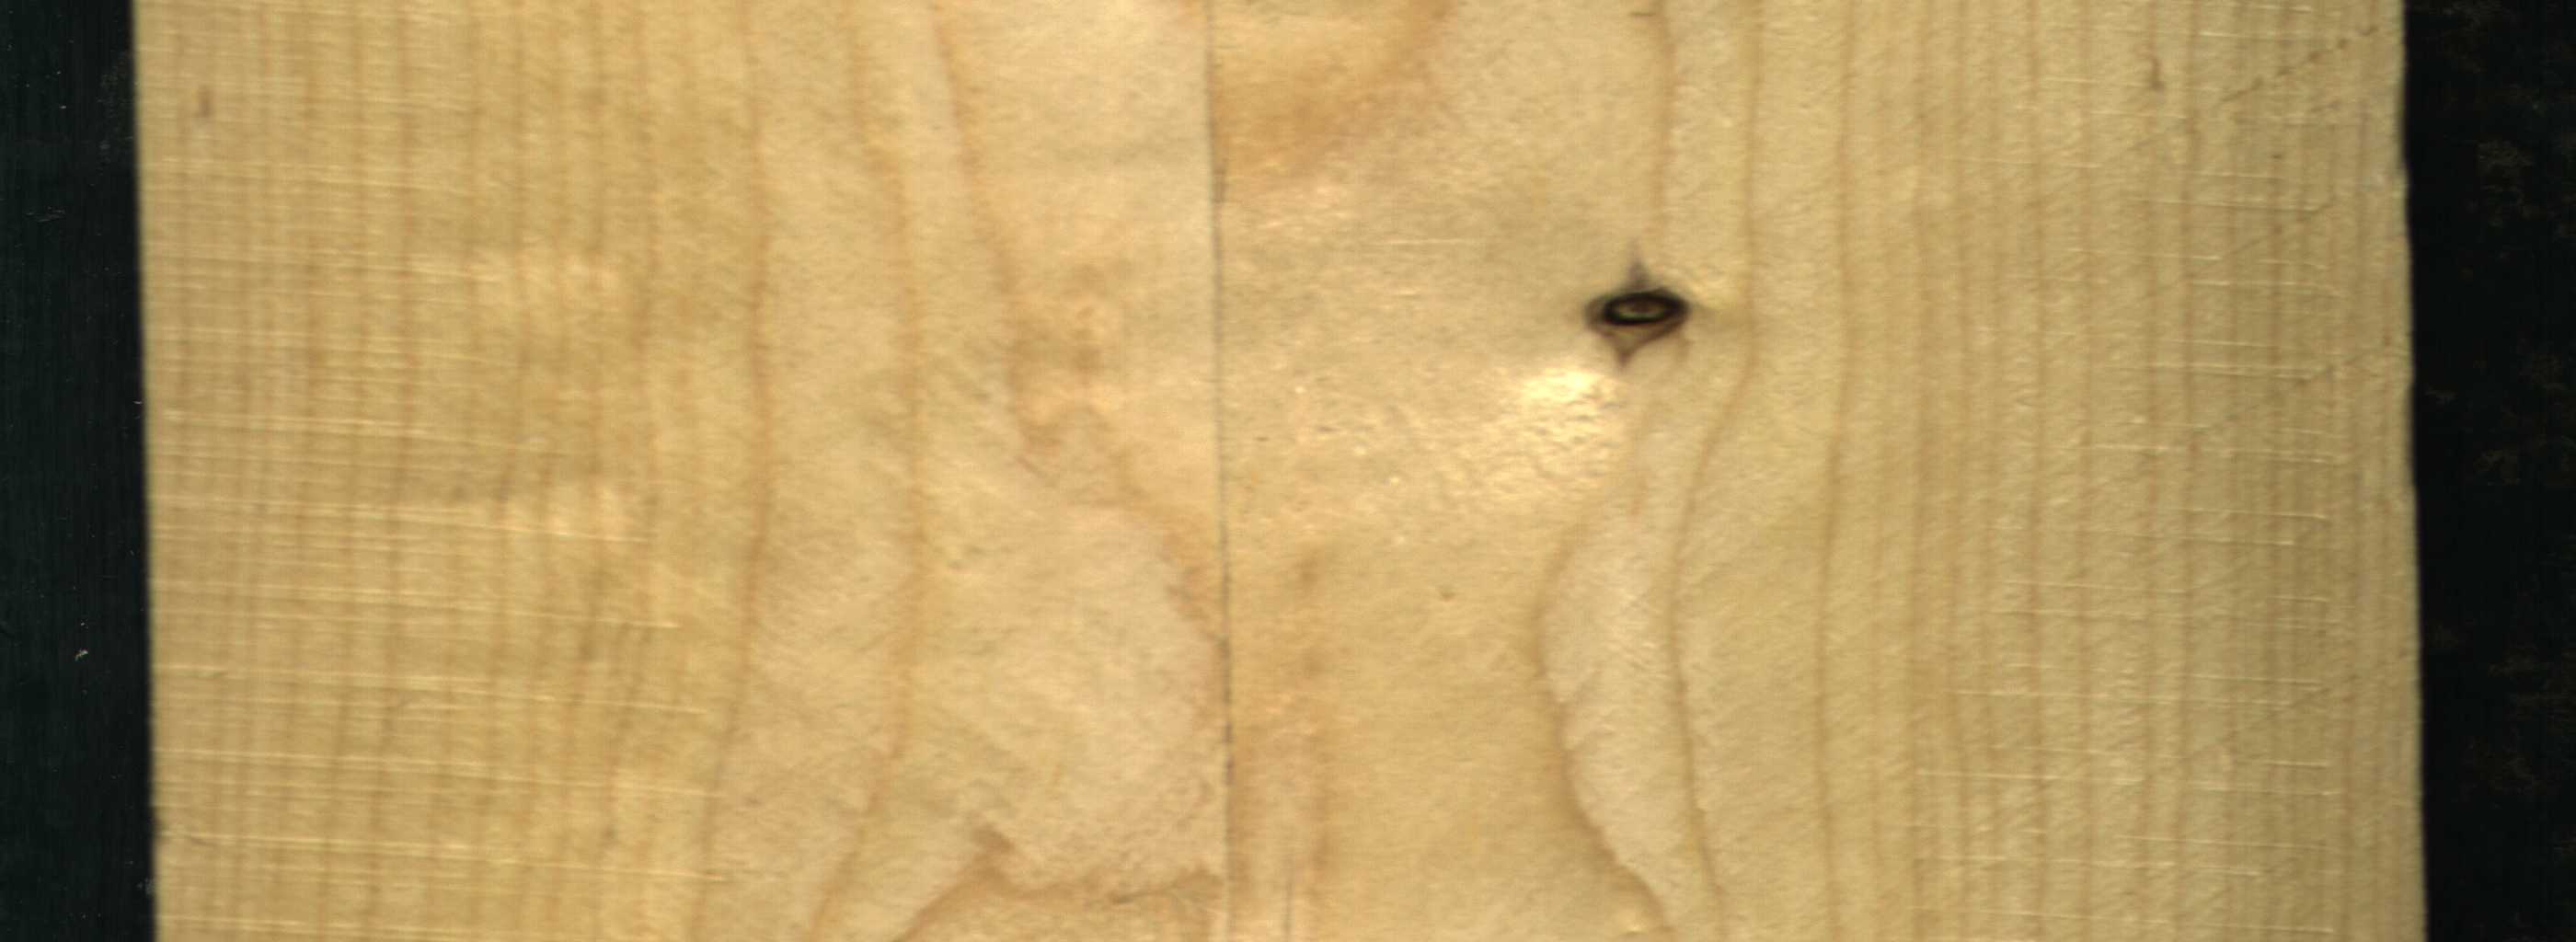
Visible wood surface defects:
Dead_Knot